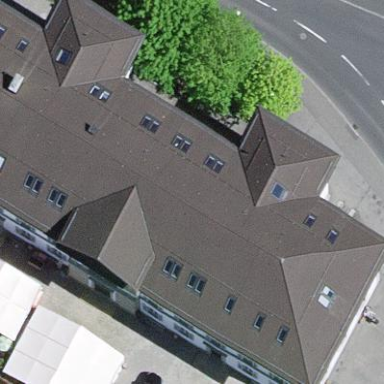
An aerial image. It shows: Building with roof made of roof tiles.